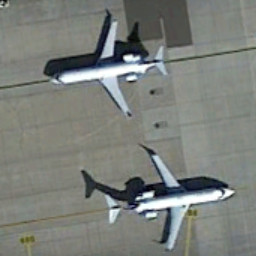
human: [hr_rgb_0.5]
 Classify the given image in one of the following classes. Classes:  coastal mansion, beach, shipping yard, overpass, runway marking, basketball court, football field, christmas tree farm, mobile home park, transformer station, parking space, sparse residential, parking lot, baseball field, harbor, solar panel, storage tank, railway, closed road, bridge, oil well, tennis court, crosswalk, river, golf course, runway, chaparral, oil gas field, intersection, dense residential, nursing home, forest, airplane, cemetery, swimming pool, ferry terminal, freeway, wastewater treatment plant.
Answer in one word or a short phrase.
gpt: airplane